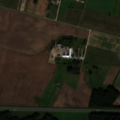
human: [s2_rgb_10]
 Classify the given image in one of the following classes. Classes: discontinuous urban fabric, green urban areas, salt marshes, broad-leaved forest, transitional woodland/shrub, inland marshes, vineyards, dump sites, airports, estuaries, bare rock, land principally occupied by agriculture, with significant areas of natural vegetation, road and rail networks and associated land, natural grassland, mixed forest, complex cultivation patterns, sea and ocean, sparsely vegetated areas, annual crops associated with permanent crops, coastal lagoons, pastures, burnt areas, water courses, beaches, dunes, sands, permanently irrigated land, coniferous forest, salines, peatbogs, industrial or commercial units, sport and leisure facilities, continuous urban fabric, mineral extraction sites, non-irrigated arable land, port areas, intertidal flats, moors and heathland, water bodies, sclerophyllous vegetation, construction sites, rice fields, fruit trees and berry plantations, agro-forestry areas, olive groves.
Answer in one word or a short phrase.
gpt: non-irrigated arable land, complex cultivation patterns, broad-leaved forest